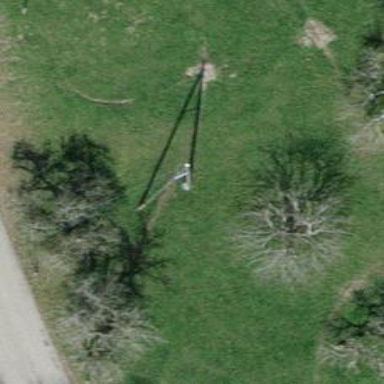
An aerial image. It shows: Minor power line.